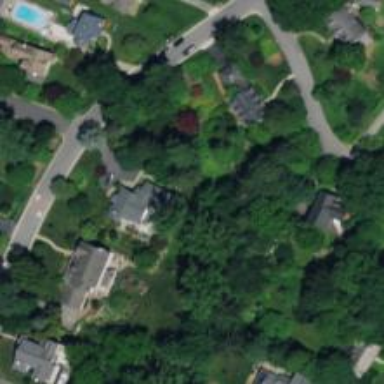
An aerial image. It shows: Neighborhood.